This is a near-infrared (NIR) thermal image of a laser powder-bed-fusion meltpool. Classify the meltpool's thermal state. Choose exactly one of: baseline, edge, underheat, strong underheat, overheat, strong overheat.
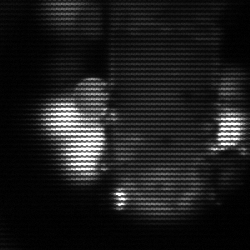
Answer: strong underheat